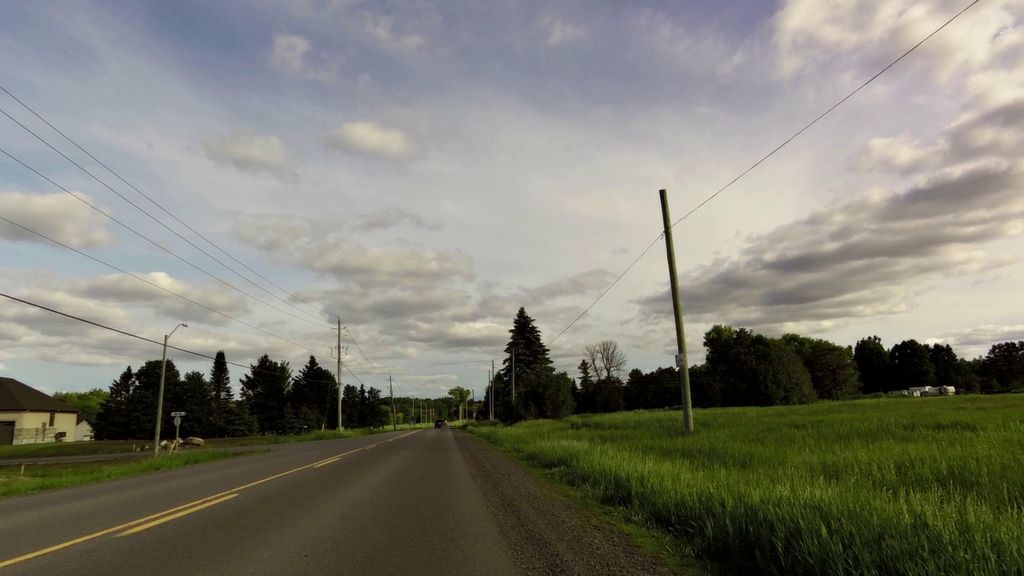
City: ottawa-gatineau